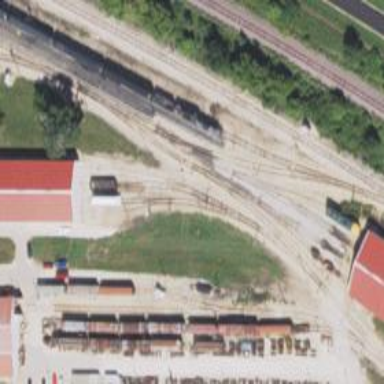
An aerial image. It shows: Preserved railway yard with electrified contact lines for trains.